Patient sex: M
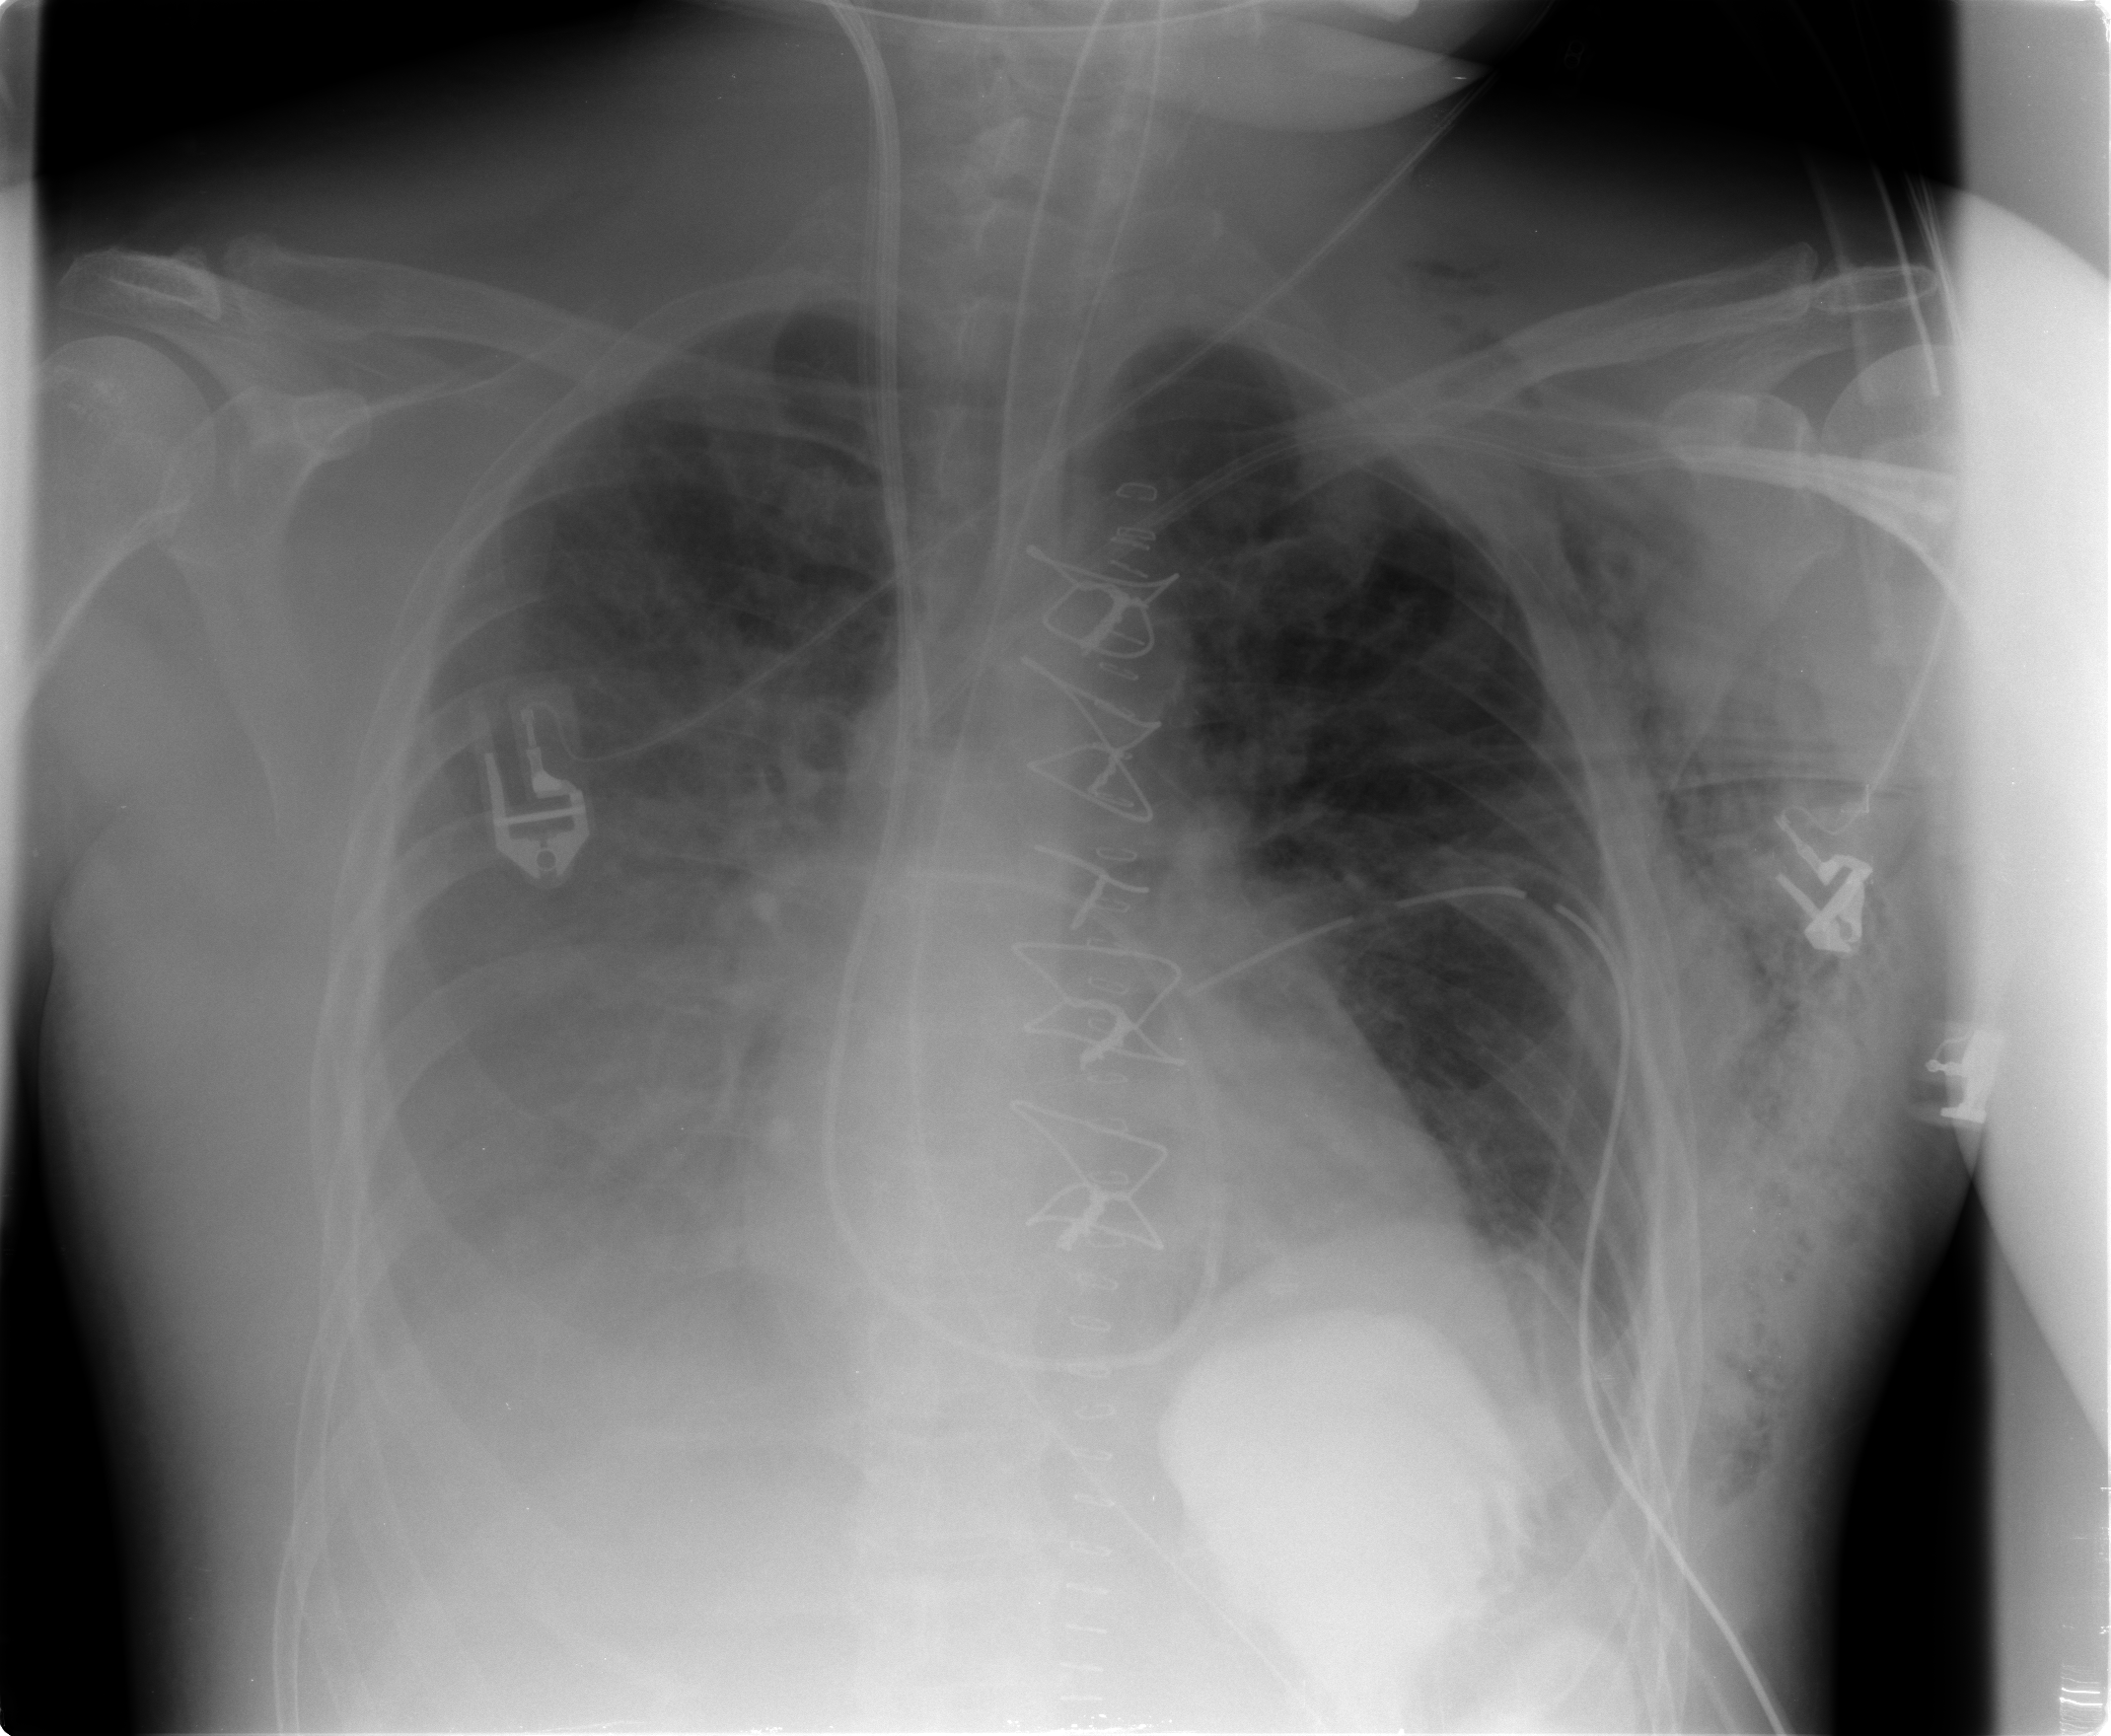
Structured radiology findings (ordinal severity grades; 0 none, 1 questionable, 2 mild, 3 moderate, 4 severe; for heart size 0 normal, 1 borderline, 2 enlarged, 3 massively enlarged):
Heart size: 2
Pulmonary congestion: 1
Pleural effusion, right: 3
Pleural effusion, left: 1
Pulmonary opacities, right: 0
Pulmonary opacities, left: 0
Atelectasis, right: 2
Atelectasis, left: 1